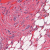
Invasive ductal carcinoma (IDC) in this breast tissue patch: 1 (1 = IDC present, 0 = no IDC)